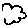
Label: cloud